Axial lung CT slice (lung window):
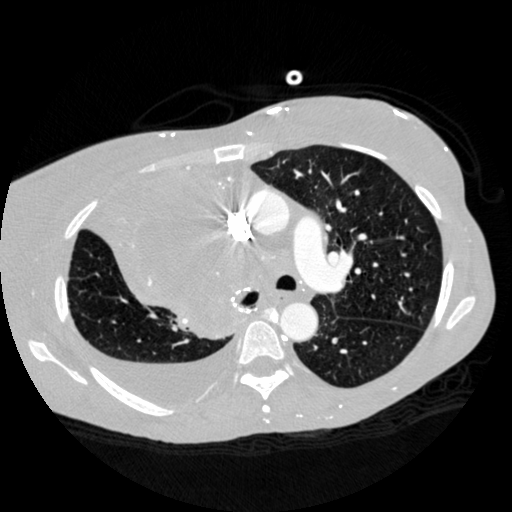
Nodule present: no